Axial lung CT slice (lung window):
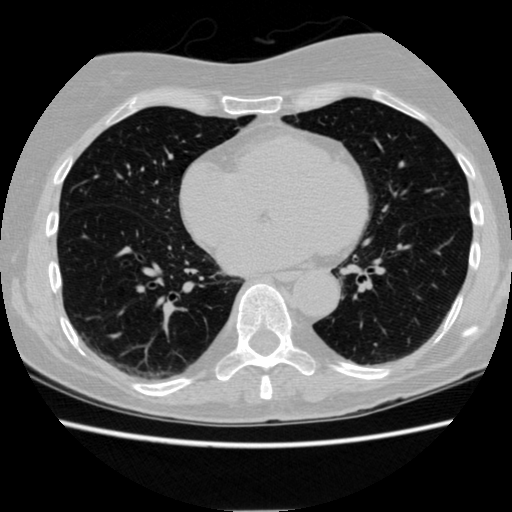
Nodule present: no